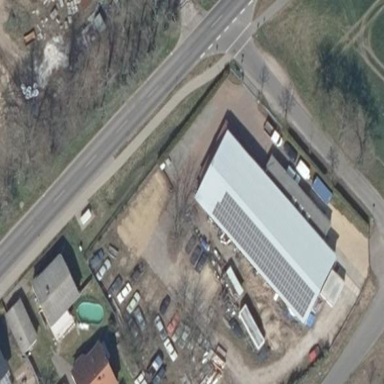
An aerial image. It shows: Building used as car repair shop.